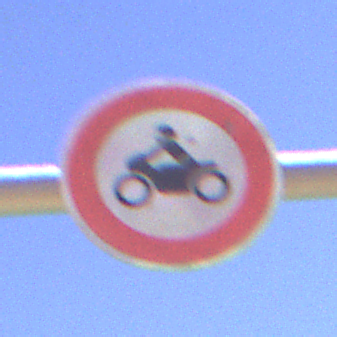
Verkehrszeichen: VerbotKraftraeder
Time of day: Midday
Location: Outdoor (Nature)
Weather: Clear
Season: NotSpecified
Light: Natural